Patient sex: M
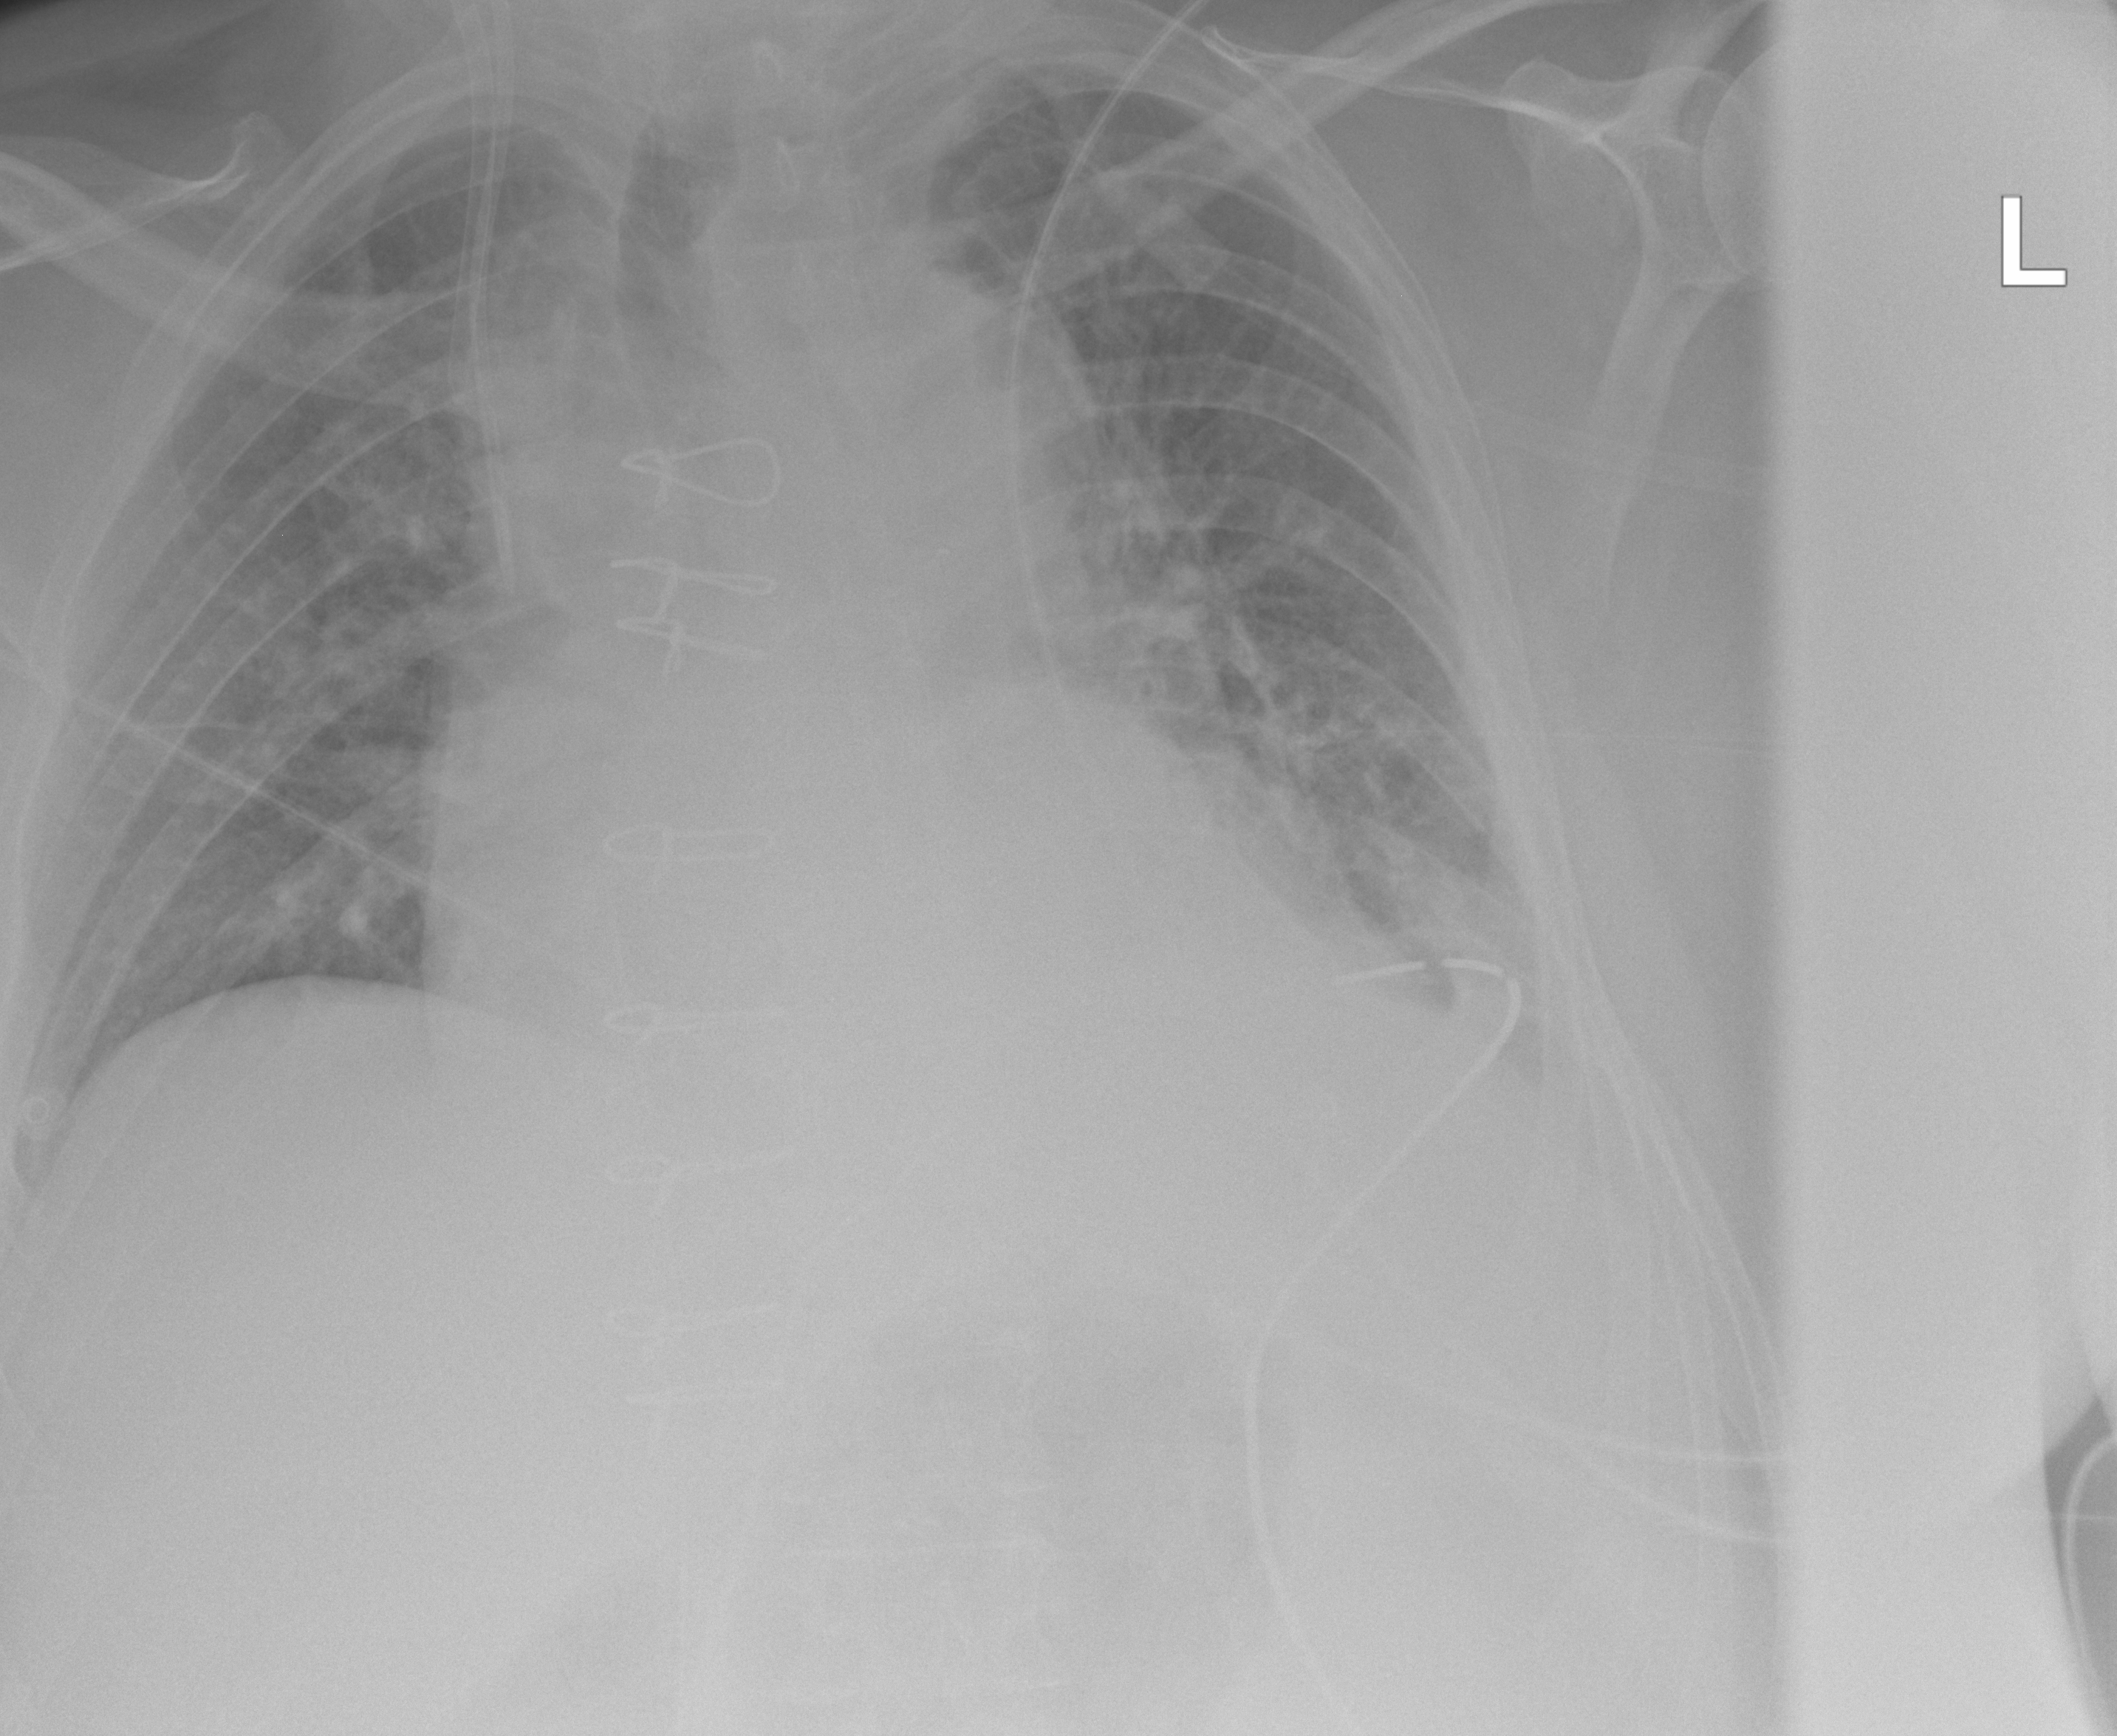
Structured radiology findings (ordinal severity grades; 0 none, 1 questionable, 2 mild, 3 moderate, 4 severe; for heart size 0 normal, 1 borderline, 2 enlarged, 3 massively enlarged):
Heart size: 2
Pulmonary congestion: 2
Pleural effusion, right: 0
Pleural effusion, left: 2
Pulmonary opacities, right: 0
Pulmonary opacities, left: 0
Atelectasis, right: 0
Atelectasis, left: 2